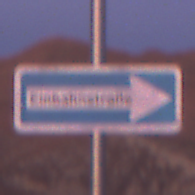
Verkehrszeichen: EinbahnstrasseRechtsweisend
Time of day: Dawn
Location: Outdoor (Nature)
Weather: PartlyCloudy
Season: NotSpecified
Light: Natural